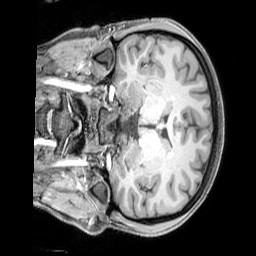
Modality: T1w
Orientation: coronal
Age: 21
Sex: female
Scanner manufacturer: siemens
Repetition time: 2.3 s
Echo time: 0.00226 s